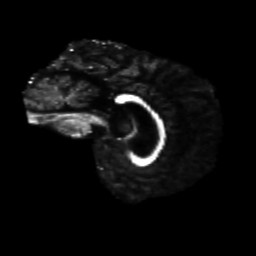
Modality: FA
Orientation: sagittal
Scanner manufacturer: siemens
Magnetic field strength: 3 T
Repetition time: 8.8 s
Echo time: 0.085 s